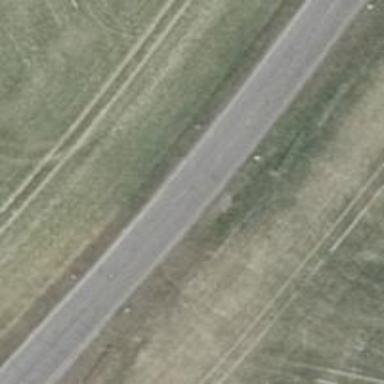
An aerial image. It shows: Asphalt road classified as tertiary.